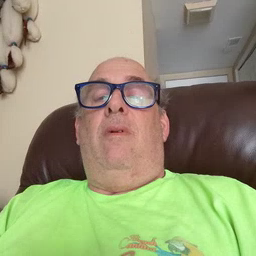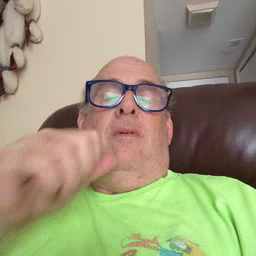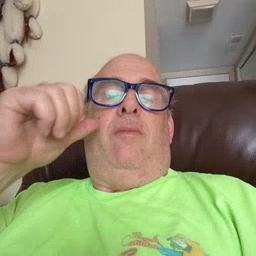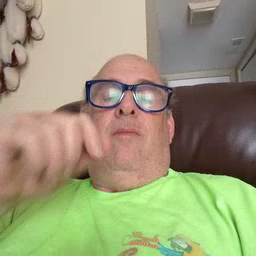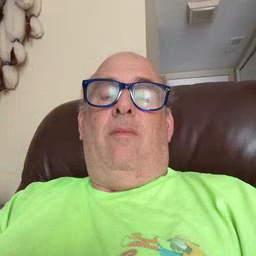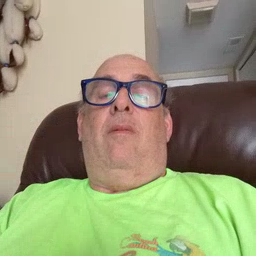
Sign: yesterday